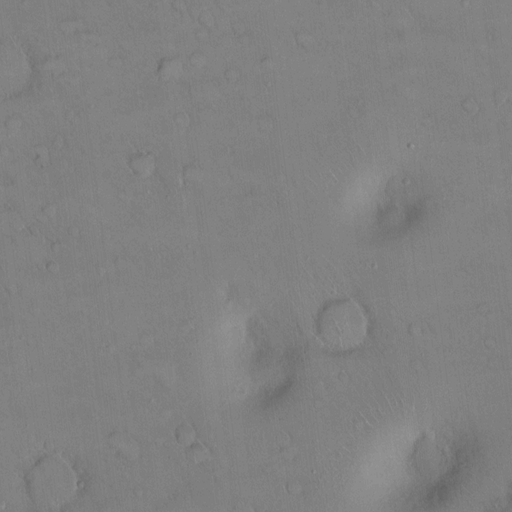
Objects detected: cone, cone, cone